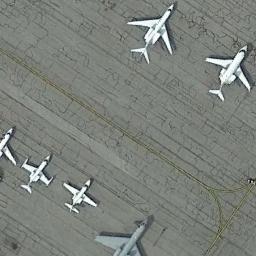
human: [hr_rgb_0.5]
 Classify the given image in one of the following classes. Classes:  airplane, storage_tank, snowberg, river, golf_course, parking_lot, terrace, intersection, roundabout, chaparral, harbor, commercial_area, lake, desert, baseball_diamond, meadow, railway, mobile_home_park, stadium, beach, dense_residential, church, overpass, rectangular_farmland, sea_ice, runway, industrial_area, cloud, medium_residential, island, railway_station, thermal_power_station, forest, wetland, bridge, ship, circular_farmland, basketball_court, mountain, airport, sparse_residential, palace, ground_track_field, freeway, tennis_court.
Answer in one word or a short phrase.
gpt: airplane